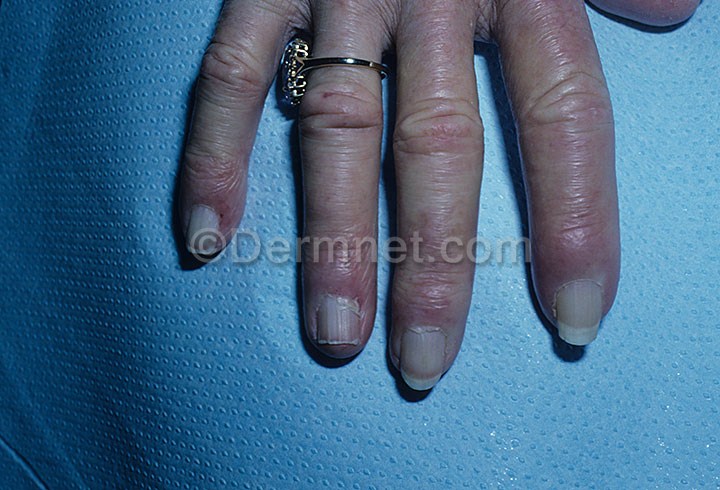
Disease: Lupus and other Connective Tissue diseases